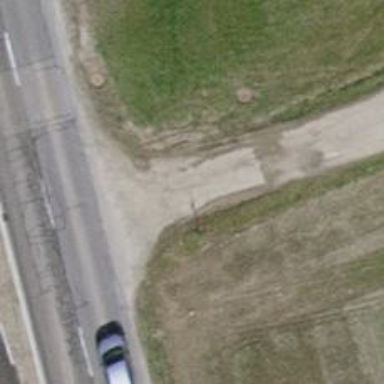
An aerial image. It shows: Asphalt road track with grade1 track quality suitable for agricultural vehicles.